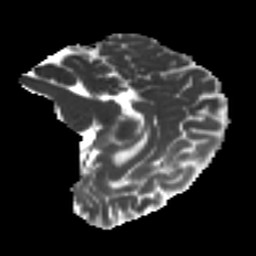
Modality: MD
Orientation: sagittal
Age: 44
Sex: female
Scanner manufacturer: ge
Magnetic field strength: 3 T
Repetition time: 7.8 s
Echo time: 0.0606 s